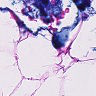
Metastatic tissue present: no